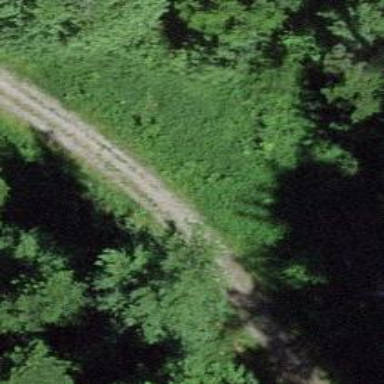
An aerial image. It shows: Unpaved track with grade2 quality type.